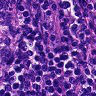
Metastatic tissue present: yes